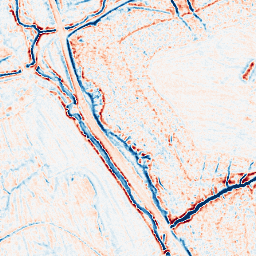
Category: edge_preserving
Decomposition family: bilateral
Decomposition parameters: d: 9
sigma_color: 25
sigma_space: 50
Upsampling method: sinc_blackman
Upsampling parameters: scale: 8
kernel_size: 16
Upsampling scale: 8